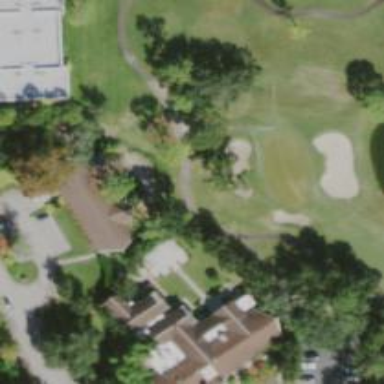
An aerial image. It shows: Service road designated as golf cart path.